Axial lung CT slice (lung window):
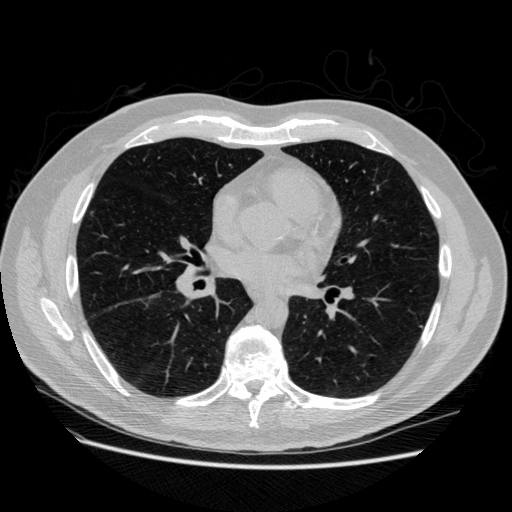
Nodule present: no